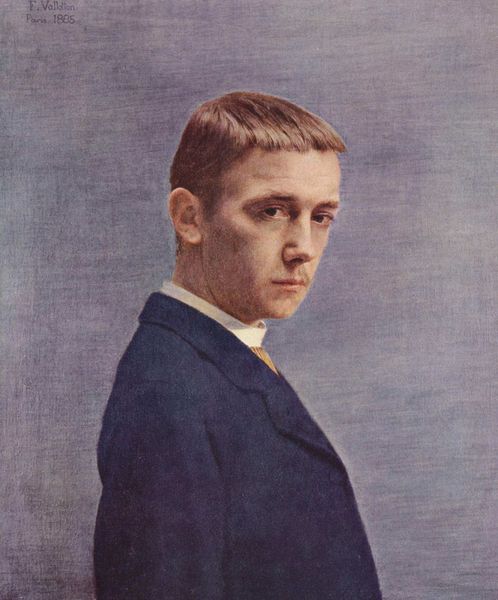
Titel: Selbstporträt des Künstlers im Alter von 20 Jahren
Künstler: Félix Vallotton
Standort: Lausanne
Institution: Musée Cantonal des Beaux-Arts
Schlagwörter: blau, dunkel, gemälde, mann, schatten, weiß, gelb, ocker, braun, brust, frisur, grau, haar, hell, hintergrund, licht, mund, nase, ohr, profil, schwarz, stirn, ölbild, blick, rot, beige, anzug, bart, blond, hemd, jacke, jung, schnurrbart, wand, arm, arme, augen, blass, gesicht, kragen, ärmel, bild, bildnis, portrait, porträt, haare, realismus, stehend, klassizismus, augenbrauen, kinn, ohren, scheitel, schulter, traurig, seitlich, düster, violett, monochrom, turner, schnurbart, krawatte, ernst, brauen, menzel, junge, wange, dreiviertelprofil, jackett, oberkörper, revers, sakko, selbstporträt, jacket, kurze haare, ton in ton, wei, linear, portait, selbstbildnis, engländer, stehkragen, körperschatten, pfarrer, wangenknochen, junger mann, halbprofil, unsichtbar, pastor, promi, london, pullover, brau, kurzhaar, kurzhaarfrisur, revert, tief, blazer, kantig, flaum, haarschnitt, ist, blasiert, magritte, vlick, 20. jahrhundert, nachdenklicher blick, haare glatt